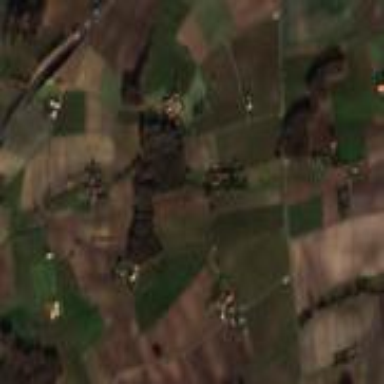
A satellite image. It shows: Beautiful vineyard in the countryside.